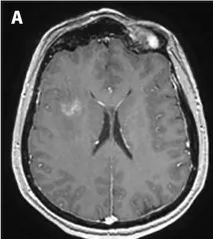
Preoperative imaging for index case of PLNTY with high-grade features. (A-C): T1-weighted axial, coronal and sagittal sequences with contrast demonstrating multifocal enhancement involving the right frontal lobe and cingulate gyrus.
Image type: radiology (mri)